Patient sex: F
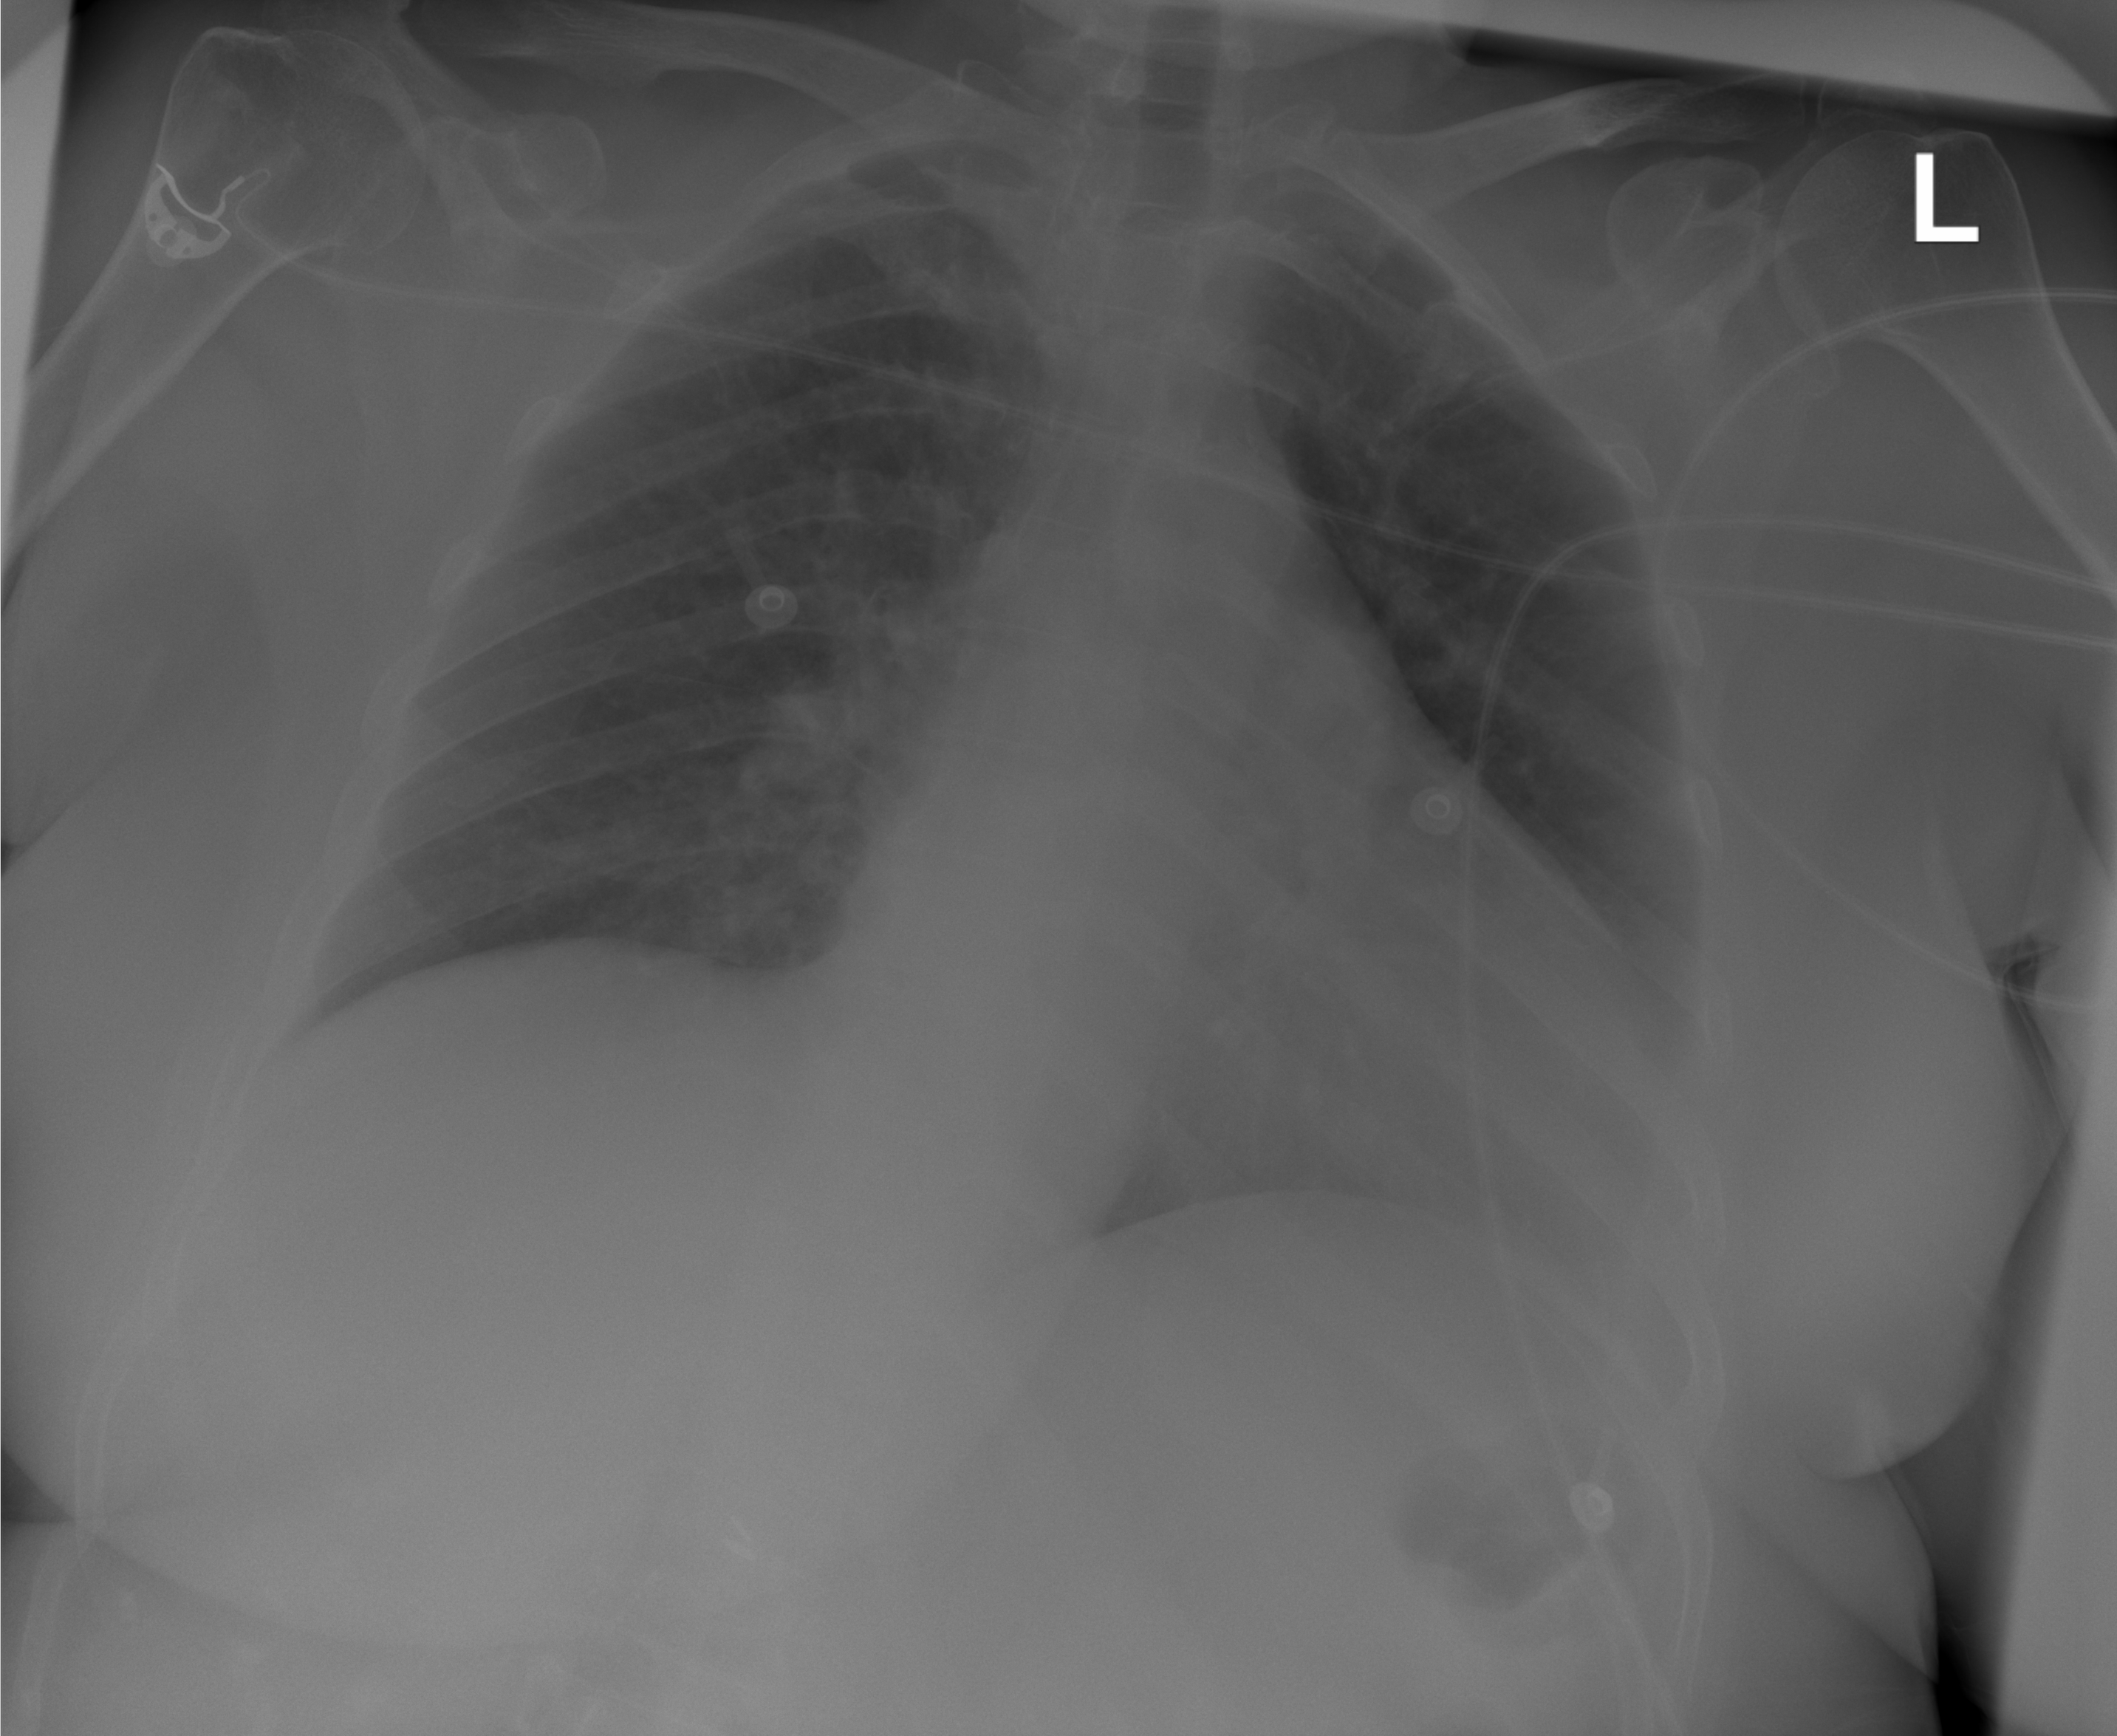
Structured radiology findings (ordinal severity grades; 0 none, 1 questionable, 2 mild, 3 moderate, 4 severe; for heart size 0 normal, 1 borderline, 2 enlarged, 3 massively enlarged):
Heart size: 2
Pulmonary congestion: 0
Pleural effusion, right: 0
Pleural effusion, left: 1
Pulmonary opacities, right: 0
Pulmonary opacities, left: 0
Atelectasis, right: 0
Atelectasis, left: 0